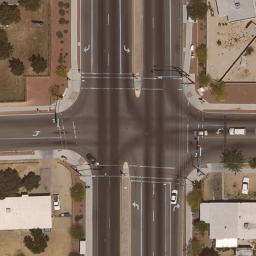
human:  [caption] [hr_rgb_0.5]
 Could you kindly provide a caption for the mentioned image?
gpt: A desolate intersection only with some houses and plants at the corners .

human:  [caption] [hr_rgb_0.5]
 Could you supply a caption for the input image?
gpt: An intersection with two roads vertical to each other .

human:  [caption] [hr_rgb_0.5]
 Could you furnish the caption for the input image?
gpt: An intersection with some houses and plants at the corners .

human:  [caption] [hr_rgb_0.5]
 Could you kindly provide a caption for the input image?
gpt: An intersection with a few cars on the road .

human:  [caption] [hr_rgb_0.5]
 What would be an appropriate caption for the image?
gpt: An intersection with two roads vertical to each other .